Interaction volume radius: 5 \u00c5
Interaction volume height: 15 \u00c5
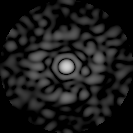
Disorder parameter: 0.8336